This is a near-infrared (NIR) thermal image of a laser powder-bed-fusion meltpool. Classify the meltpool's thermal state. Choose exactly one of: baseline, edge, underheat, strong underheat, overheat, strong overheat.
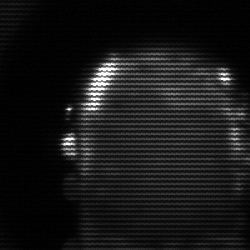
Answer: baseline